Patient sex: F
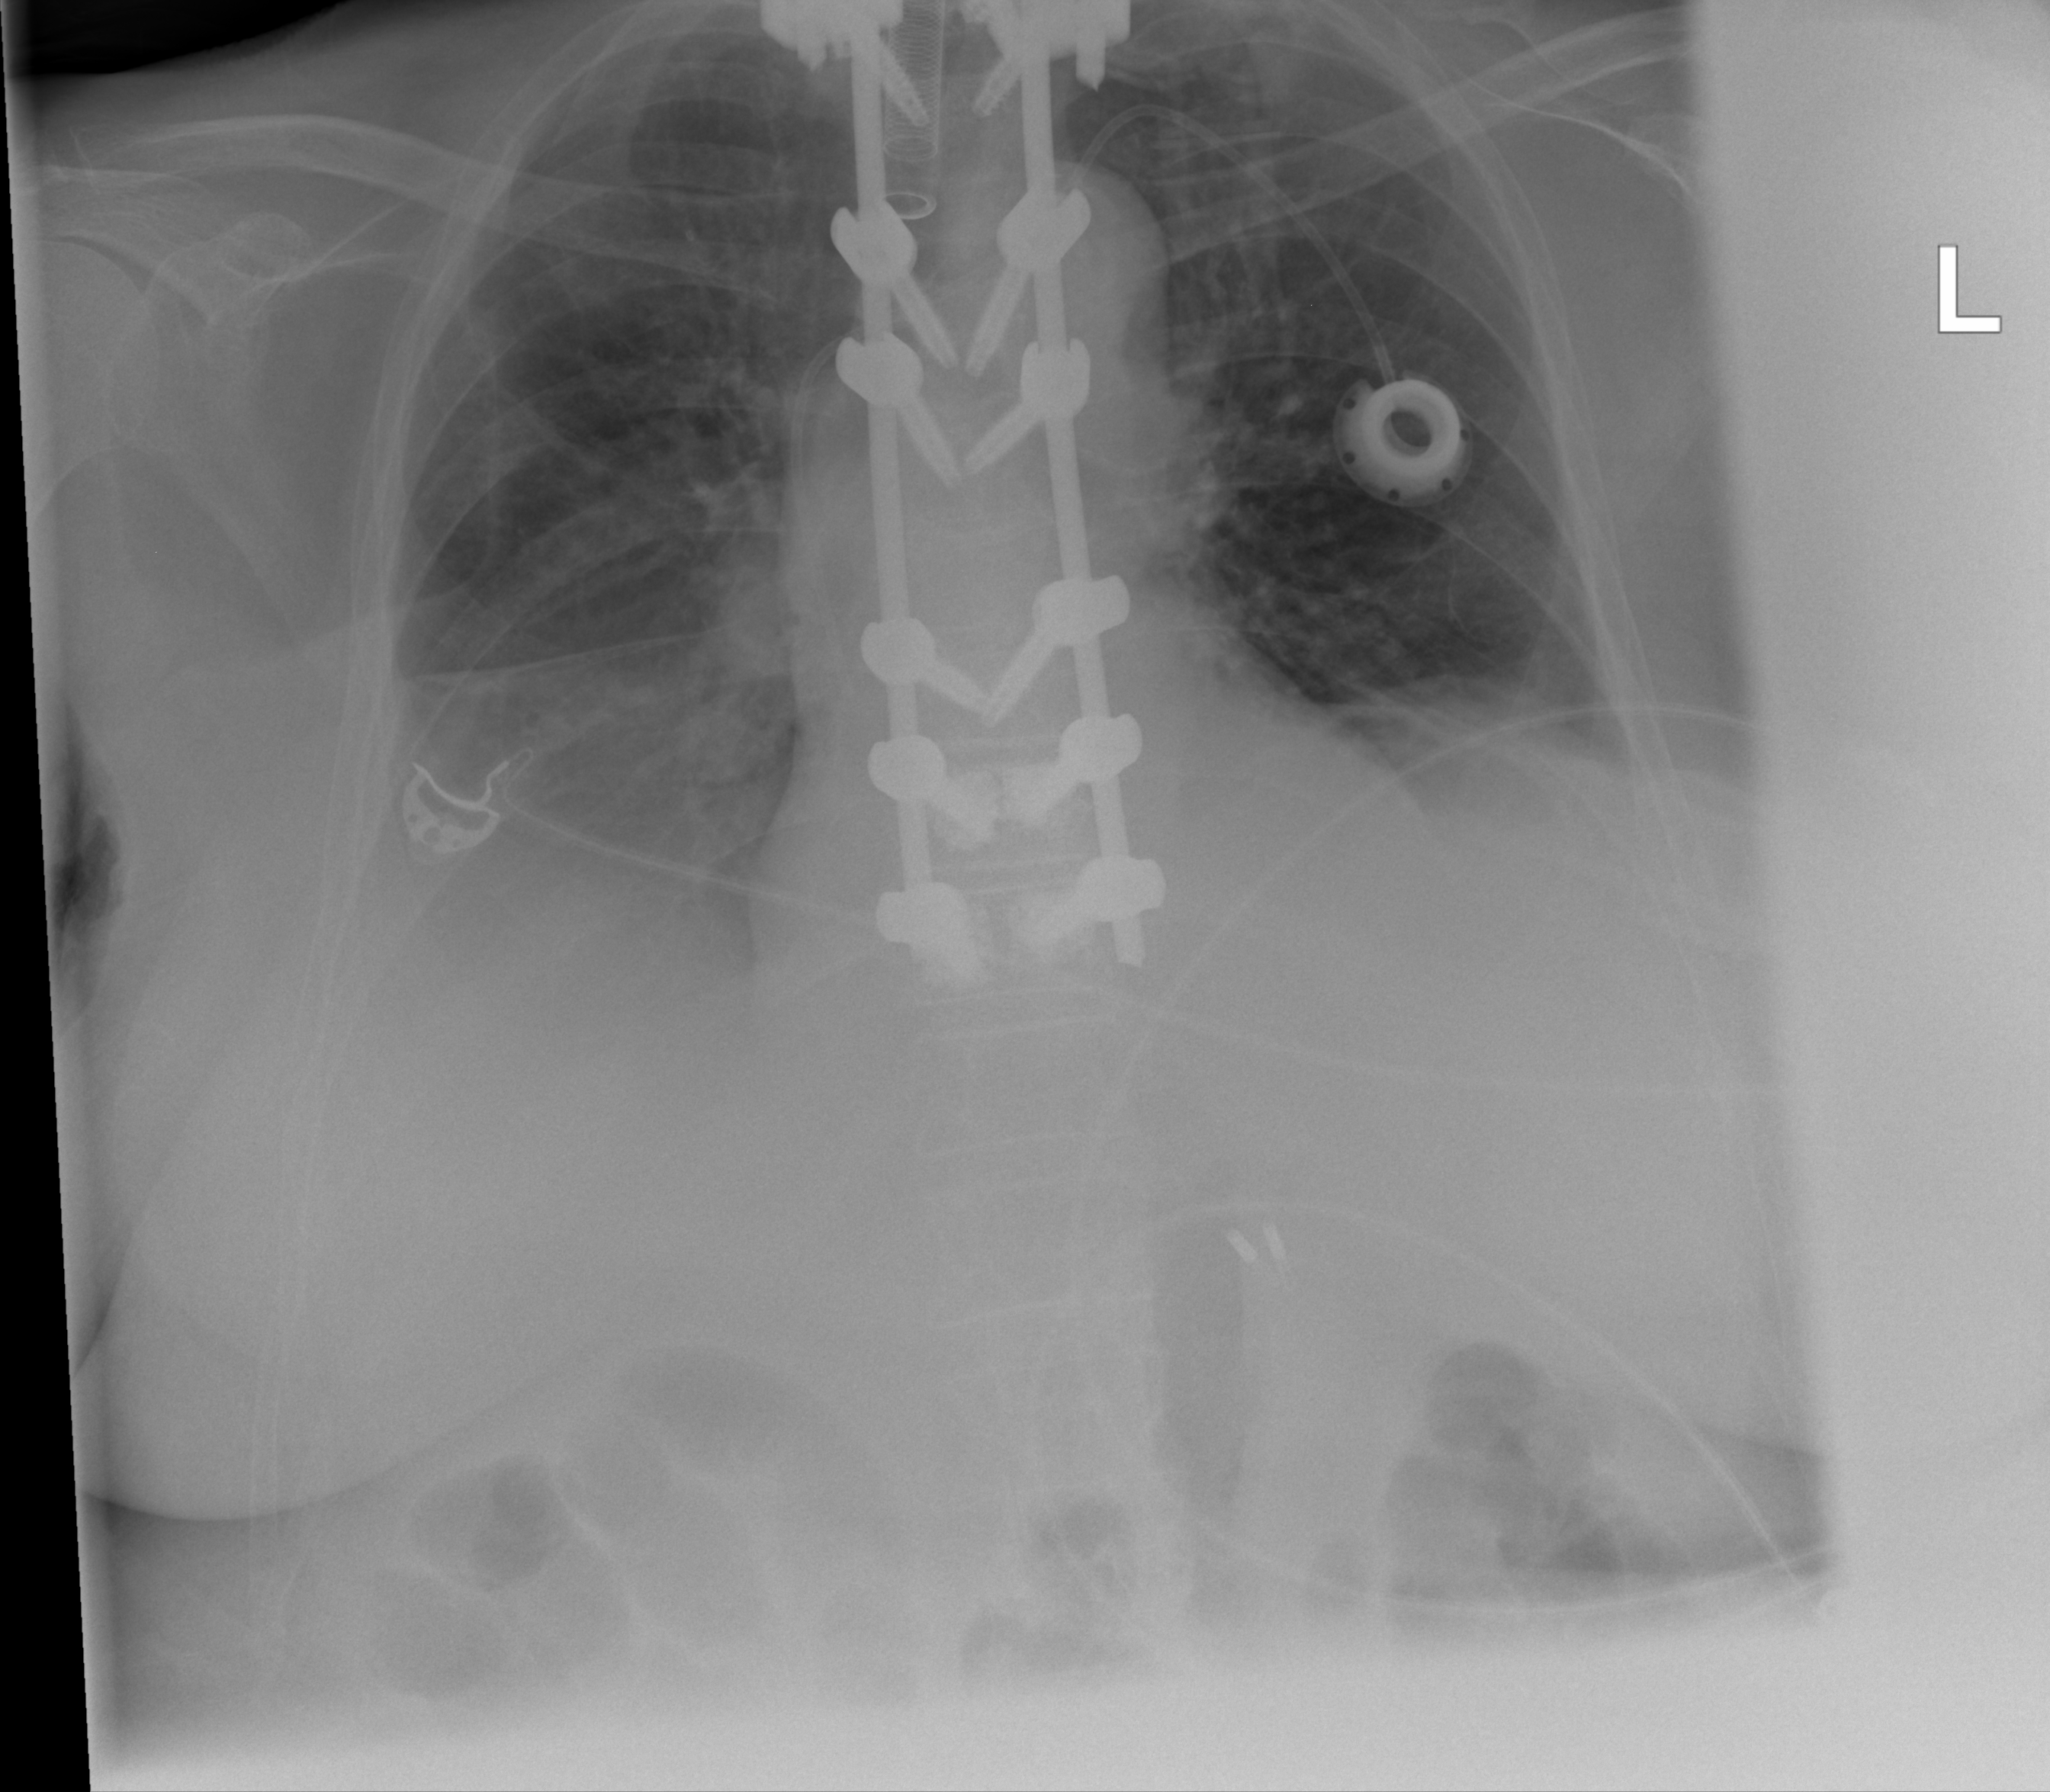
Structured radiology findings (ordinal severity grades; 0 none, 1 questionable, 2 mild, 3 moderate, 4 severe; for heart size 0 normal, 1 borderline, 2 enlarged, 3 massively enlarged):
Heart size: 0
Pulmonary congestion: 0
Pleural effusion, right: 2
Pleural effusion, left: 2
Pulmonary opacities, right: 0
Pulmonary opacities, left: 0
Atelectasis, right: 2
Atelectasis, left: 2